Question: I was going through a hibernate tutorial and faced this problem. Here is my code
'''
public class HibernateTest {
public static void main(String[] args) {
System.out.println(args[0]);
User user = new User();
user.setId(1);
user.setName("John Smith");
SessionFactory sessionFactory = createSessionFactory();
Session session = sessionFactory.openSession();
session.beginTransaction();
session.save(user);
session.getTransaction().commit();
}
public static SessionFactory createSessionFactory() {
Configuration configuration = new Configuration();
configuration.configure();
ServiceRegistry serviceRegistry = new StandardServiceRegistryBuilder().applySettings(
configuration.getProperties()).build();
return configuration.buildSessionFactory(serviceRegistry);
}
}
'''
And here is the structure of my project.

But I'm getting an exception, saying
'''
Exception in thread "main" org.hibernate.HibernateException: /hibernate.cfg.xml not found
at org.hibernate.internal.util.ConfigHelper.getResourceAsStream(ConfigHelper.java:173)
at org.hibernate.cfg.Configuration.getConfigurationInputStream(Configuration.java:2095)
at org.hibernate.cfg.Configuration.configure(Configuration.java:2076)
at org.hibernate.cfg.Configuration.configure(Configuration.java:2056)
at HibernateTest.createSessionFactory(HibernateTest.java:25)
at HibernateTest.main(HibernateTest.java:16)
at sun.reflect.NativeMethodAccessorImpl.invoke0(Native Method)
at sun.reflect.NativeMethodAccessorImpl.invoke(NativeMethodAccessorImpl.java:62)
at sun.reflect.DelegatingMethodAccessorImpl.invoke(DelegatingMethodAccessorImpl.java:43)
at java.lang.reflect.Method.invoke(Method.java:497)
at com.intellij.rt.execution.application.AppMain.main(AppMain.java:140)
'''
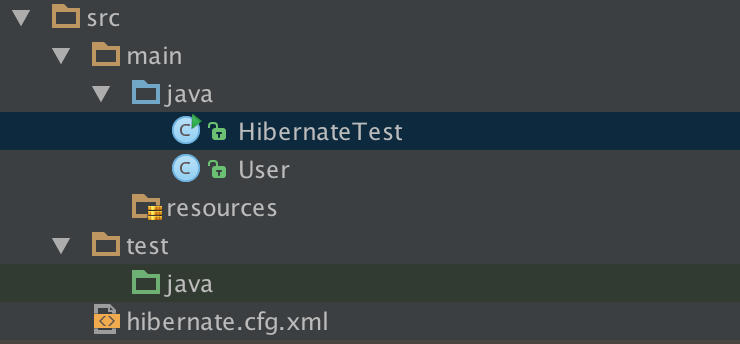
Answer: It's clear in the error that 'hibernate.cfg.xml' file is not in CLASSPATH.
'''
Exception in thread "main" org.hibernate.HibernateException: /hibernate.cfg.xml not found
'''
To keep the file in CLASSPATH, either move it to the folder /src/main/resources (or) put the current location of the file in CLASSPATH.